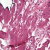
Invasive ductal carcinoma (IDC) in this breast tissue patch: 0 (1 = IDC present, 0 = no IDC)